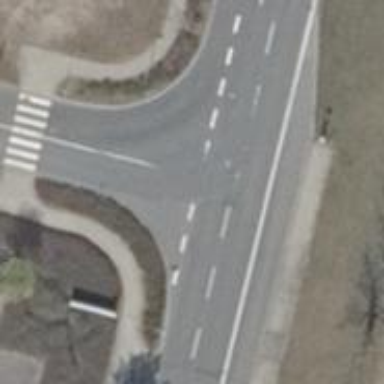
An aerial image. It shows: Residential road with asphalt surface.